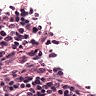
Metastatic tissue present: no